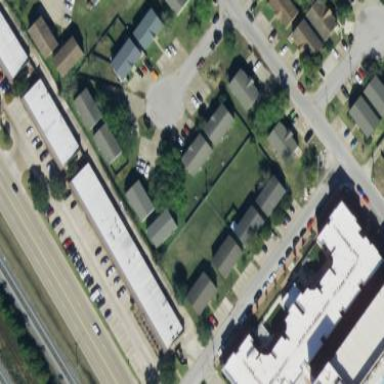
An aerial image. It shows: Residential building comprising apartments.